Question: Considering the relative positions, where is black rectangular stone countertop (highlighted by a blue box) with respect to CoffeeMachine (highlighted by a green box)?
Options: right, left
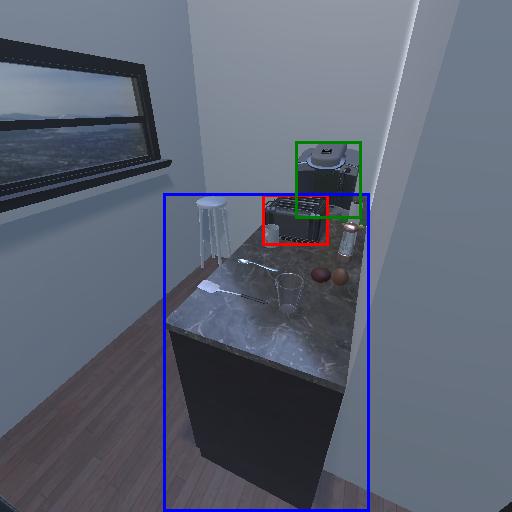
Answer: right